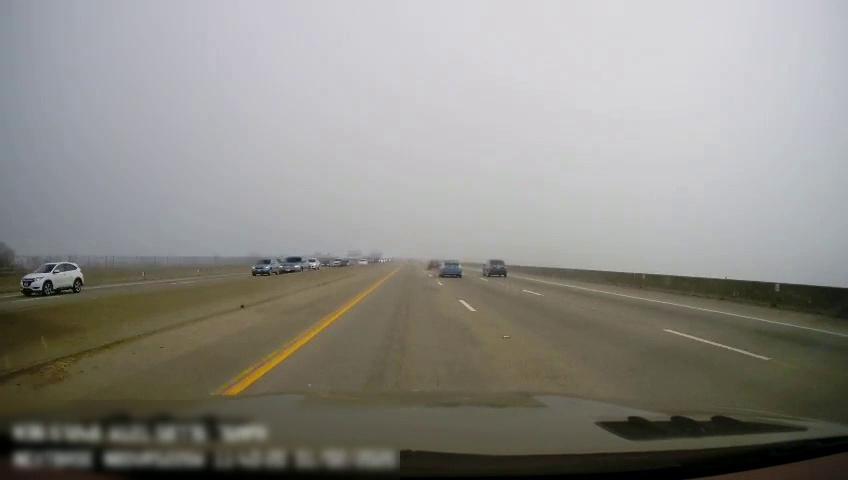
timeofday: Day
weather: Cloudy
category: Drivable Space
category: Drivable Space
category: Vehicles | SUV
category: Vehicles | Car
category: Vehicles | Car
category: Vehicles | Van
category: Vehicles | Car
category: Vehicles | Car
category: Vehicles | Car
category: Vehicles | Car
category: Vehicles | Car
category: Vehicles | Car
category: Vehicles | Car
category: Lanes | Current Lane
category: Lanes | Current Lane
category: Lanes | Alternate Lane
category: Lanes | Alternate Lane
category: Lanes | Alternate Lane
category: Lanes | Opposite Lane
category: Lanes | Opposite Lane